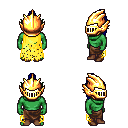
a pixel art fantasy rpg character, male body template, orc, green skin, yellow tattered cape, robe skirt, blue long topknot hairstyle, gold helm, brown shoes, four views (front, back, left, right), 2x2 character sprite sheet, small pixel art, hard edges, no anti-aliasing